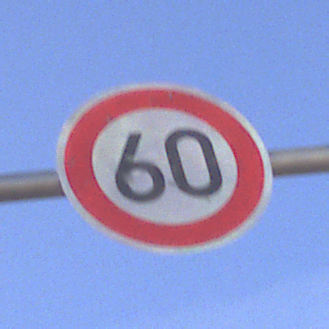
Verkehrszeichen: Geschwindigkeit60
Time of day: MorningAfternoon
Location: Outdoor (RoadRail)
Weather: PartlyCloudy
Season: NotSpecified
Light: Natural